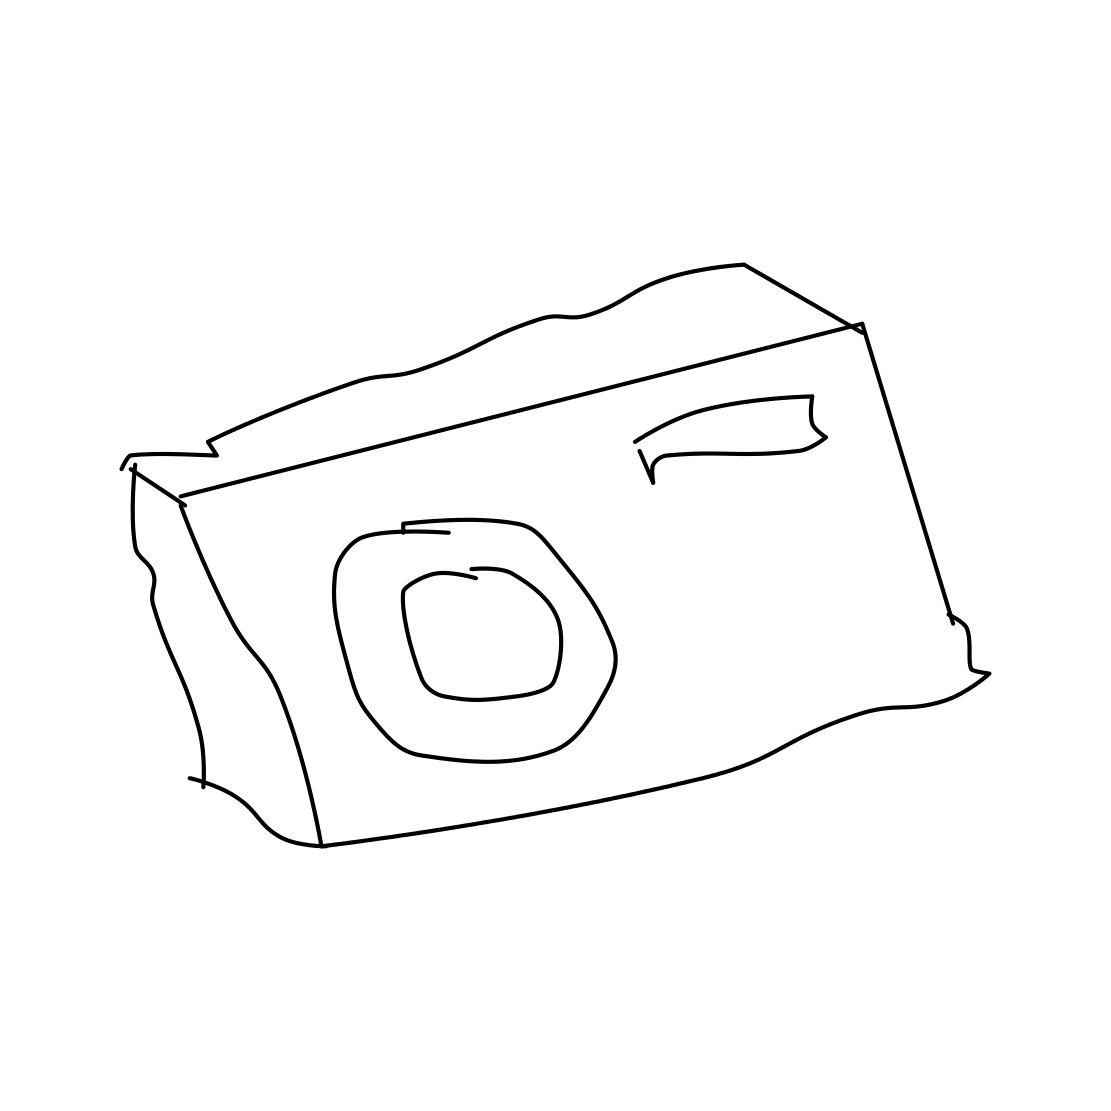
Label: camera